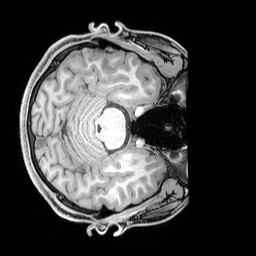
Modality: T1w
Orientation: axial
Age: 25
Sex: male
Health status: healthy
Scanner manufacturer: siemens
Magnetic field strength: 3 T
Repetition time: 1.65 s
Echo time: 0.00182 s